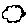
Label: cloud